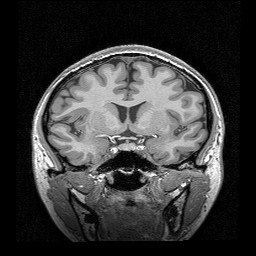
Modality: T1w
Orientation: sagittal